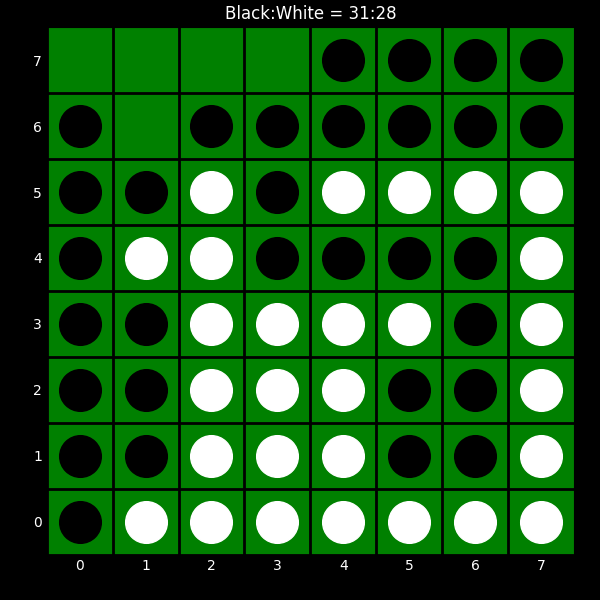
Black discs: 31
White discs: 28